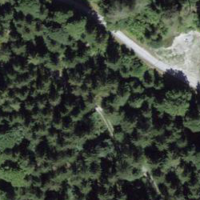
EUNIS habitat code: 44
Species observed at this site:
Fagus sylvatica